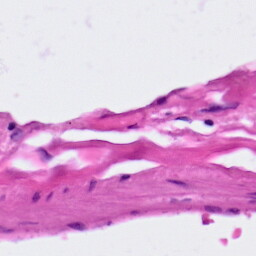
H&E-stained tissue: Lung